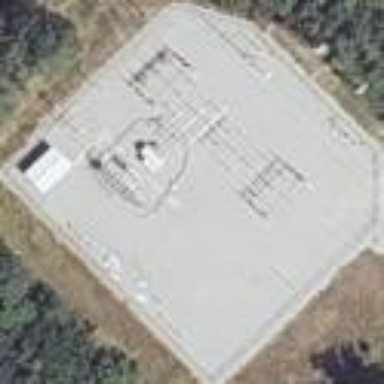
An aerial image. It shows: Distribution power substation surrounded by chain link fence.